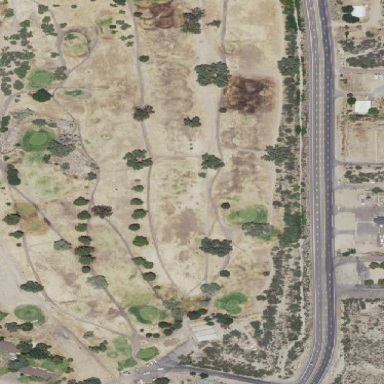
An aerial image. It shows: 9-hole golf course in the leisure land.